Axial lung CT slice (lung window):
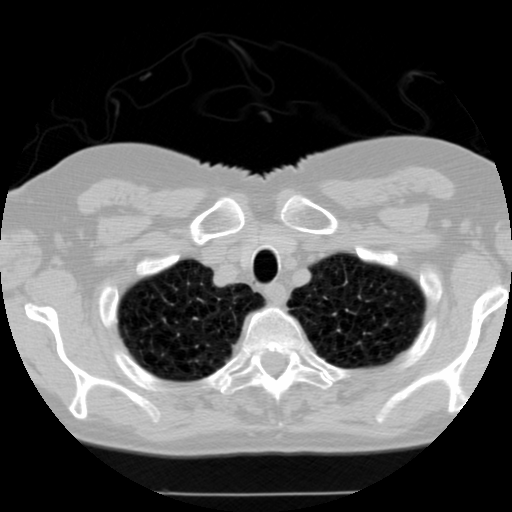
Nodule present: no